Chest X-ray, PA view. Patient: 32 years old, sex F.
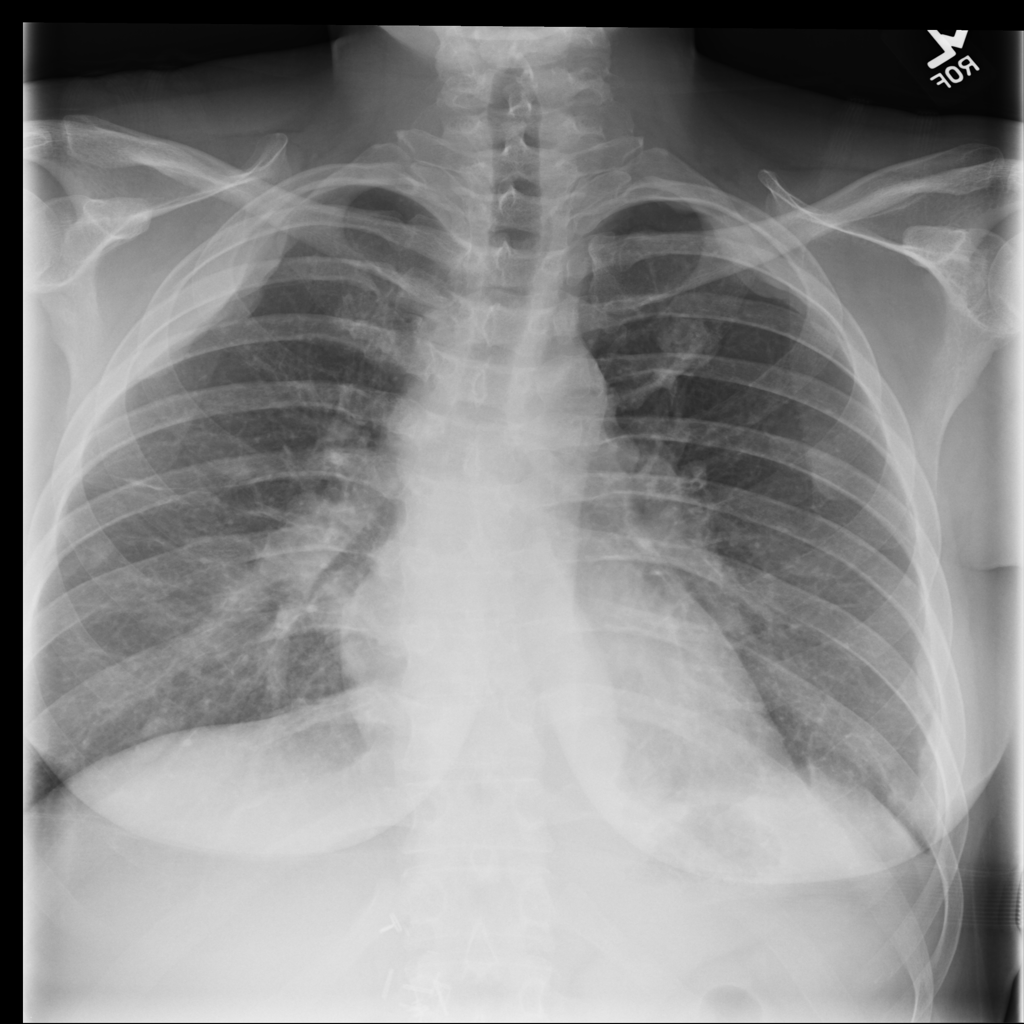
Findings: No Finding